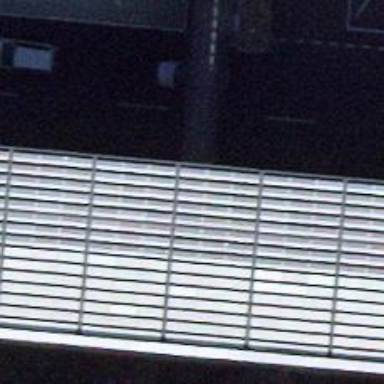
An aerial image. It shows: Airport gate.